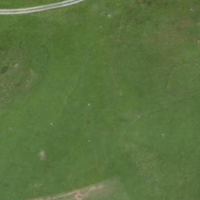
EUNIS habitat code: 26
Species observed at this site:
Campanula thyrsoides